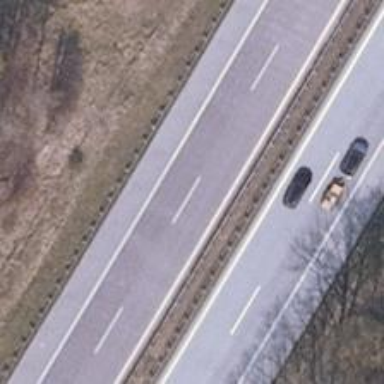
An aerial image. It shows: Asphalt motorway.